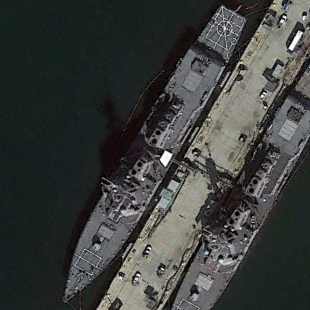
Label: destroyer